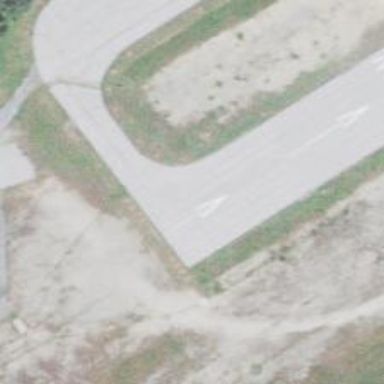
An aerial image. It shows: Asphalt runway with displaced threshold at airport.